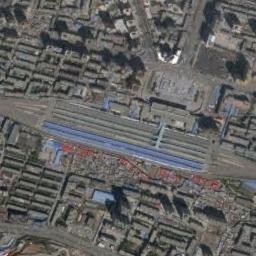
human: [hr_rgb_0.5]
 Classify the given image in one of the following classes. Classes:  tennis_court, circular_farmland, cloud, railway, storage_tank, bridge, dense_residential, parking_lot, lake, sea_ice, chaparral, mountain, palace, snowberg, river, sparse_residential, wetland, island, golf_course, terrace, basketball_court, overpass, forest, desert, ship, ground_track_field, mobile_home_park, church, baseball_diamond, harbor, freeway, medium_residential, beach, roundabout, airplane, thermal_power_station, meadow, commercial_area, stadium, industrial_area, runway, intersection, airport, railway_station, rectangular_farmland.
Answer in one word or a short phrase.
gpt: railway_station